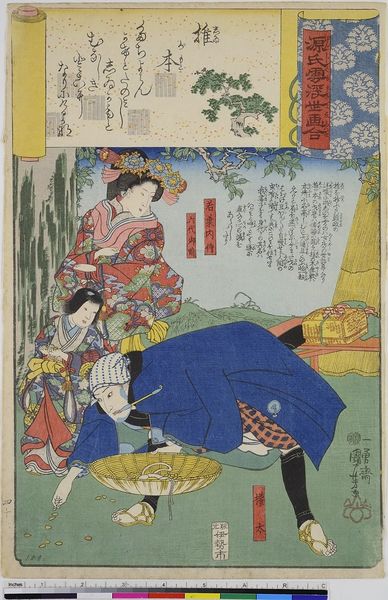
Titel: Shi-ga-moto, Blatt 46 aus der Serie: Genji Wolken zusammen mit Ukiyo-e
Künstler: Utagawa Kuniyoshi
Standort: Hamburg
Institution: Museum für Kunst und Gewerbe Hamburg
Schlagwörter: mann, mädchen, blumen, frau, figur, person, holzschnitt, japan, korb, sandalen, gestalt, druckgraphik, druckgrafik, literatur, zeit, farbholzschnitt, körner, kimono, edo, charaktere, reproduktionen, druckerzeugnisse, lit, literarische, genji